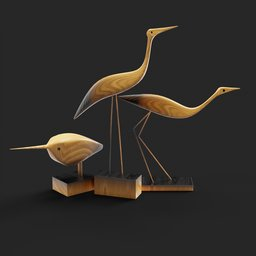
Label: decoration